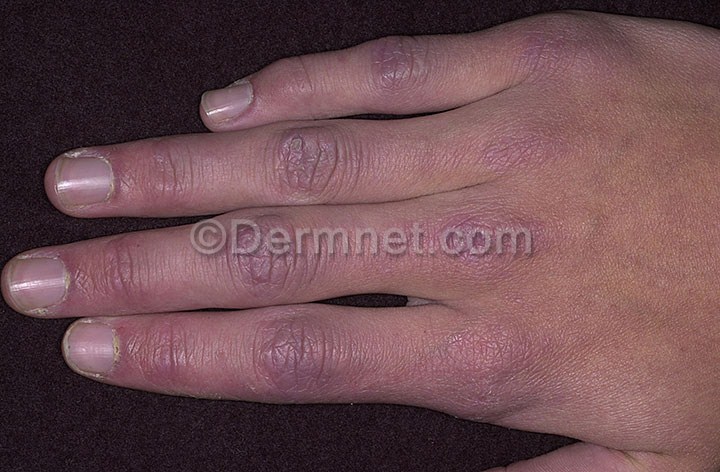
Disease: Lupus and other Connective Tissue diseases